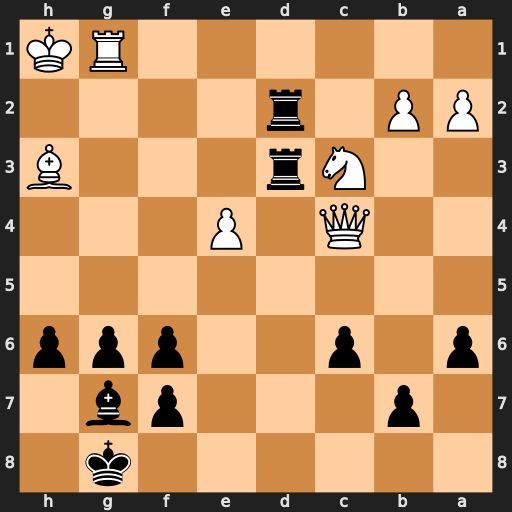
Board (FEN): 6k1/1p3pb1/p1p2ppp/8/2Q1P3/2Nr3B/PP1r4/6RK
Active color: b
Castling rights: -
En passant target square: -
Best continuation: Rxh3#